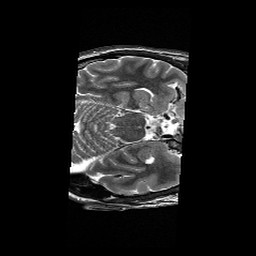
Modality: T2w
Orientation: axial
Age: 40
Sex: male
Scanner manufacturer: siemens
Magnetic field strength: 3 T
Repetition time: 6.1 s
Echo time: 0.104 s